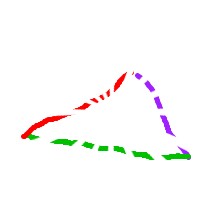
Shape: triangle